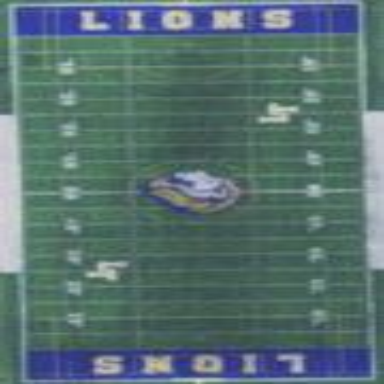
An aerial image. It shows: American football pitch for leisure and sport activities.